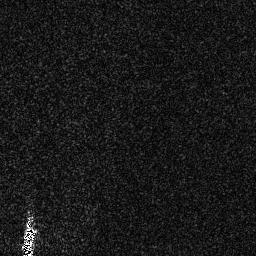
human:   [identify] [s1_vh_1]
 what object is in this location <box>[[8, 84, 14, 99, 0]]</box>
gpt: <ref>1 medium ship at the bottom left</ref>